Question: I want to save a loaded picture to a certain directory but it keeps returning invalid director. Here's the code I'm using
'''
if (OpenCdb != null)
{
string pics = Path.GetDirectoryName(OpenCdb.FileName);
// Save card image
ImageResizer.SaveImage(CardImg.Image, pics + "\pics\" + cardid + ".jpg", 177, 254);
//Save card thumbnail
ImageResizer.SaveImage(CardImg.Image, pics + "\pics\thumbnail\" + cardid + ".jpg", 44, 64);
}
'''
I have tested the 'pics' string and its returning the right directory so i don't know what else to do. I can also post the imageresizer function code if you need me too but it's a lot of code that's why I didn't add it in the question.
edit heres a pic of the error

'''
public static void SaveImage(Image image, string savedName, int width = 0, int height = 0)
{
Image originalImage = image;
string filePath = AppDomain.CurrentDomain.BaseDirectory + savedName;
if (width > 0 && height > 0)
{
Image.GetThumbnailImageAbort myCallback =
new Image.GetThumbnailImageAbort(ThumbnailCallback);
Image imageToSave = originalImage.GetThumbnailImage
(width, height, myCallback, IntPtr.Zero);
imageToSave.Save(filePath, System.Drawing.Imaging.ImageFormat.Jpeg);
}
else
{
originalImage.Save(filePath, System.Drawing.Imaging.ImageFormat.Jpeg);
}
}
'''
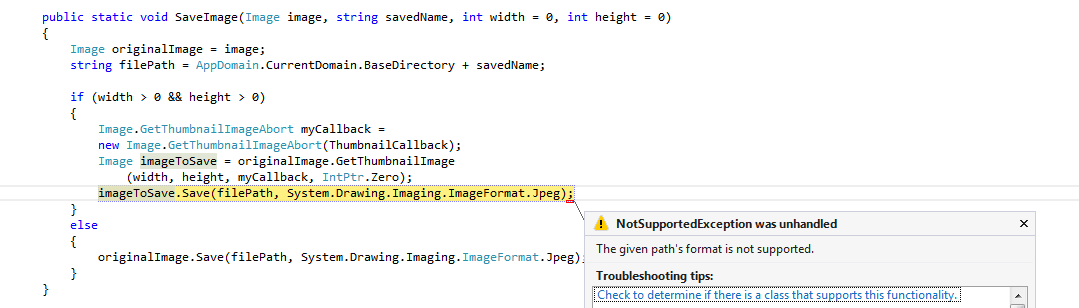
Answer: nevermind everyone i got it to work here was the code i ended up using
'''
public static void SaveImage(Image image, string savedName, int width = 0, int height = 0)
{
Image originalImage = image;
string filePath = savedName;
if (width > 0 && height > 0)
{
Image.GetThumbnailImageAbort myCallback =
new Image.GetThumbnailImageAbort(ThumbnailCallback);
Image imageToSave = originalImage.GetThumbnailImage
(width, height, myCallback, IntPtr.Zero);
imageToSave.Save(filePath, System.Drawing.Imaging.ImageFormat.Jpeg);
}
else
{
originalImage.Save(filePath, System.Drawing.Imaging.ImageFormat.Jpeg);
}
}
'''
..
'''
public void SaveImage(string cardid)
{
if (LoadedImage != "")
{
if (OpenCdb != null)
{
string pics = Path.GetDirectoryName(OpenCdb.FileName);
// Save card image
ImageResizer.SaveImage(CardImg.Image, pics + "\pics\" + cardid + ".jpg", 177, 254);
//Save card thumbnail
ImageResizer.SaveImage(CardImg.Image, pics + "\pics\thumbnail\" + cardid + ".jpg", 44, 64);
}
else
{
string pics = AppDomain.CurrentDomain.BaseDirectory;
// Save card image
ImageResizer.SaveImage(CardImg.Image,
pics + "pics\" + cardid + ".jpg", 177, 254);
//Save card thumbnail
ImageResizer.SaveImage(CardImg.Image,
pics + "pics\thumbnail\" + cardid + ".jpg", 44, 64);
}
}
}
'''